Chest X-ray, PA view. Patient: 63 years old, sex F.
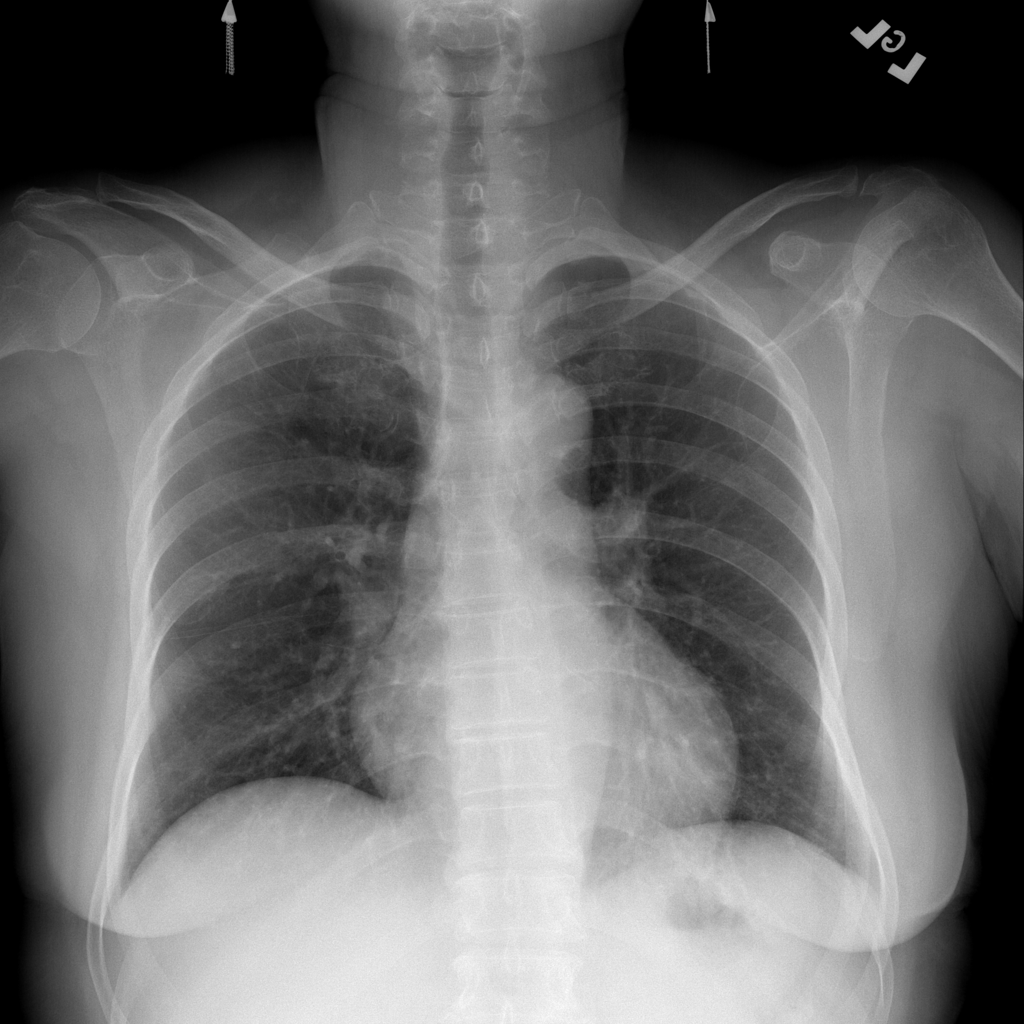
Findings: No Finding